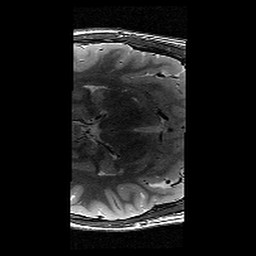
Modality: T2w
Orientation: axial
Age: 12
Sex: male
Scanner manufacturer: siemens
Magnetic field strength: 3 T
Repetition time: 9.23 s
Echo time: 0.067 s